Question: Is there a way to constrain the resizing of a element so that you cannot cover another element? I know you can set the containment to a parent element, but here I just want to stop the user from obstructing the view of another sibling element.
If resizing the dialog box on the left, I want the plugin to prevent the user from covering the dialog box on the right:
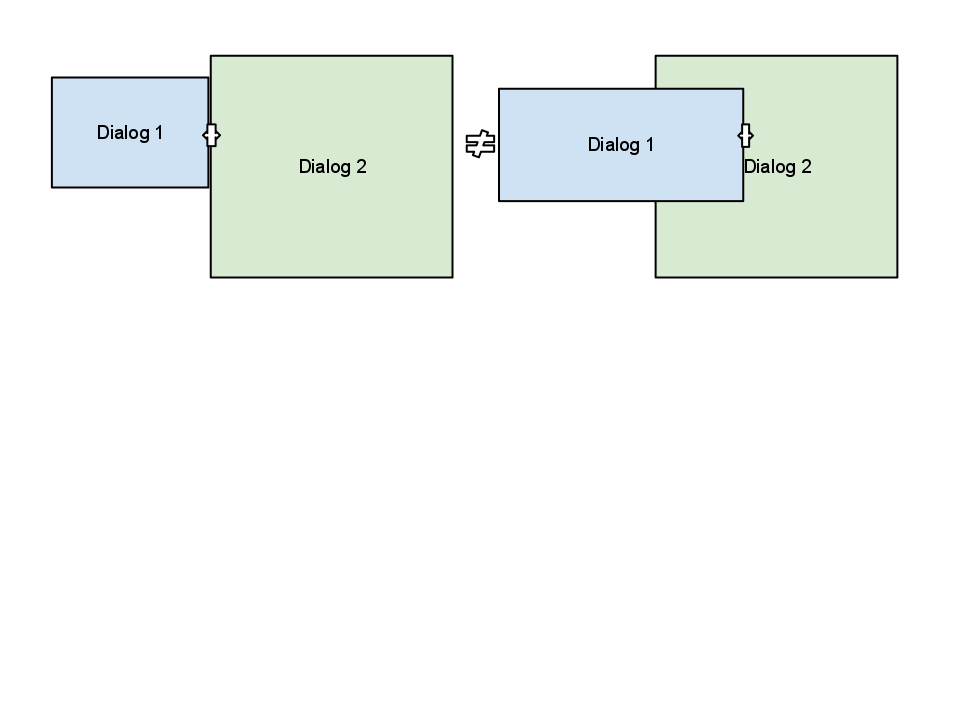
Answer: The jQuery UI Resizable control has a number of events available to it, including the "<URL>" event.
This possibly isn't the only way to accomplish this, or even necessarily the best, but it might be one approach.
When resizing starts (which will be picked up by the resize event), get the <URL>. I'll refer to this element as the target.
As your resized element is widened, check to see whether its size is greater than the left position of your target and if so, prevent the resize element from growing any further.
'''
var targetPos = $('#myTarget').position();
$('#myResizable').resizable({
resize: function(event, ui){
if (ui.position.left + ui.size.width > targetPos.left) {
$(this).resizable({ maxWidth: ui.size.width });
}
}
});
'''